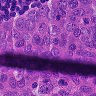
Metastatic tissue present: yes